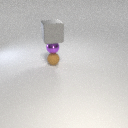
large gray rubber cube above small brown rubber sphere